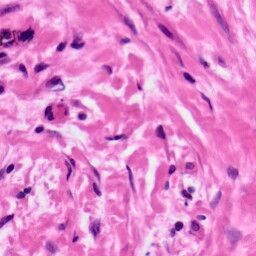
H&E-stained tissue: Ovarian